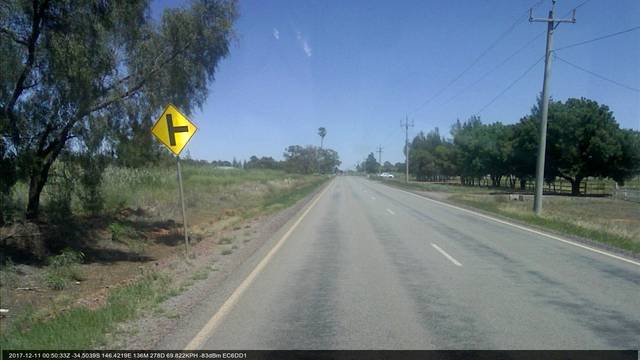
Region: Australia
Coordinates: -34.504, 146.422